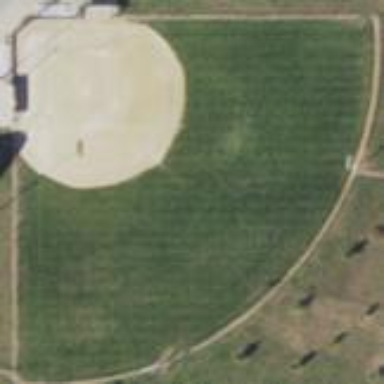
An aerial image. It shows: Softball pitch for leisure and sport activities.